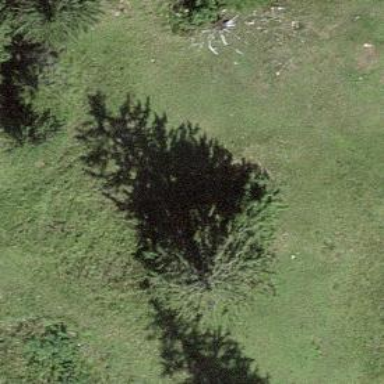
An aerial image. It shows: Beautiful tree in nature.